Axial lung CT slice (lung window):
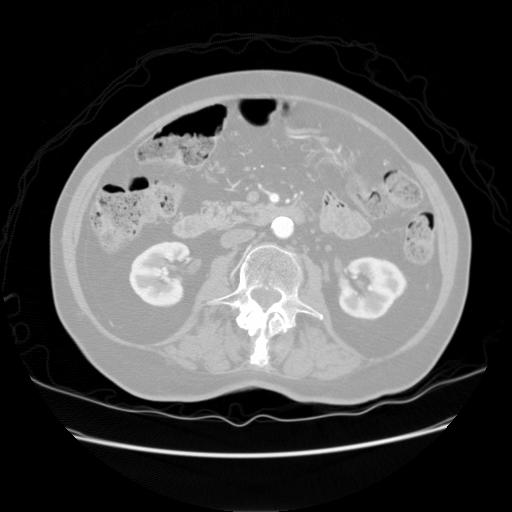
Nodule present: no